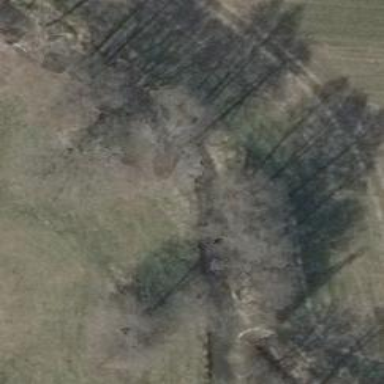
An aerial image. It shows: Row of deciduous broadleaved trees.